Question: I'm retrieving set of images from Parse, using the following code using Swift.
'''
var imageResources : Array<UIImage> = []
override func viewDidLoad(){
super.viewDidLoad()
self.loadImages()
}
func loadImages(){
var query = PFQuery(className: "Images")
query.orderByDescending("objectId")
query.findObjectsInBackgroundWithBlock ({(objects:[AnyObject]!, error: NSError!) in
if(error == nil){
for object : PFObject! in objects as [PFObject] {
var thumbNail = PFFile()
thumbNail = object["image"] as PFFile
println("thumNail \(thumbNail)")
thumbNail.getDataInBackgroundWithBlock({
(imageData: NSData!, error: NSError!) in
if (error == nil) {
let image : UIImage = UIImage(data:imageData)
//image object implementation
self.imageResources.append(image)
}
})//getDataInBackgroundWithBlock - end
}//for - end
}
else{
println("Error in retrieving \(error)")
}
})//findObjectsInBackgroundWithblock - end
}
'''
My Parse Class detail
class name - Images

When I run this function, it's getting crashed without a message in the console.
Note: I'm able to get the collection of PFFile objects in the callback.
I've replaced
"thumbNail.getDataInBackgroundWithBlock({...." block with the synchronous function call thumbNail.getData() like
"var imageData= thumbNail.getData()
var image = UIImage(data:imageData)"
Then the error says
> Warning: A long-running operation is being executed on the main thread.
Break on warnBlockingOperationOnMainThread() to debug.
So, I reverted to thumbNail.getDataInBackGroundWithBloack({...
But now, there is no error display in the console, as it happens before. Is there anything wrong in my approach please let me know.
Any help would be appreciated...!
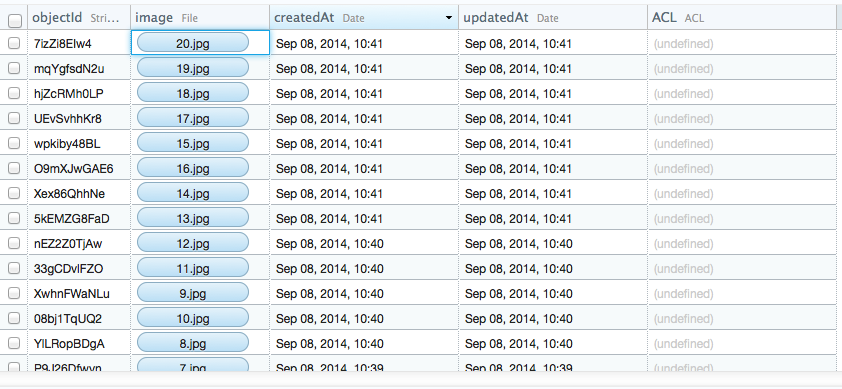
Answer: I managed to recreate the error, which seems to be some kind of memory leak / zombie on a PFObject. I'm not sure exactly why, but refactoring your code in the following manner got rid of the error in my case:
'''
func loadImages() {
var query = PFQuery(className: "Images")
query.orderByDescending("objectId")
query.findObjectsInBackgroundWithBlock ({(objects:[AnyObject]!, error: NSError!) in
if(error == nil){
self.getImageData(objects as [PFObject])
}
else{
println("Error in retrieving \(error)")
}
})//findObjectsInBackgroundWithblock - end
}
func getImageData(objects: [PFObject]) {
for object in objects {
let thumbNail = object["image"] as PFFile
println(thumbNail)
thumbNail.getDataInBackgroundWithBlock({
(imageData: NSData!, error: NSError!) -> Void in
if (error == nil) {
let image = UIImage(data:imageData)
//image object implementation
self.imageResources.append(image)
println(image)
}
})//getDataInBackgroundWithBlock - end
}//for - end
}
'''
EDIT: Incidentally, this also works:
'''
func loadImages() {
var query = PFQuery(className: "Images")
query.orderByDescending("objectId")
query.findObjectsInBackgroundWithBlock ({(objects:[AnyObject]!, error: NSError!) in
if(error == nil){
let imageObjects = objects as [PFObject]
for object in objects {
let thumbNail = object["image"] as PFFile
thumbNail.getDataInBackgroundWithBlock({
(imageData: NSData!, error: NSError!) -> Void in
if (error == nil) {
let image = UIImage(data:imageData)
//image object implementation
self.imageResources.append(image)
println(image)
}
})//getDataInBackgroundWithBlock - end
}//for - end
}
else{
println("Error in retrieving \(error)")
}
})//findObjectsInBackgroundWithblock - end
}
'''
This would indicate that the error was due to the following line:
'''
for object : PFObject! in objects as [PFObject] {
'''
Rewriting that line as follows:
'''
for object : PFObject in objects as [PFObject] {
'''
Also removes the error. So the reason for this error seems to be that that you told the program to unwrap something that wasn't an optional.